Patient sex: F
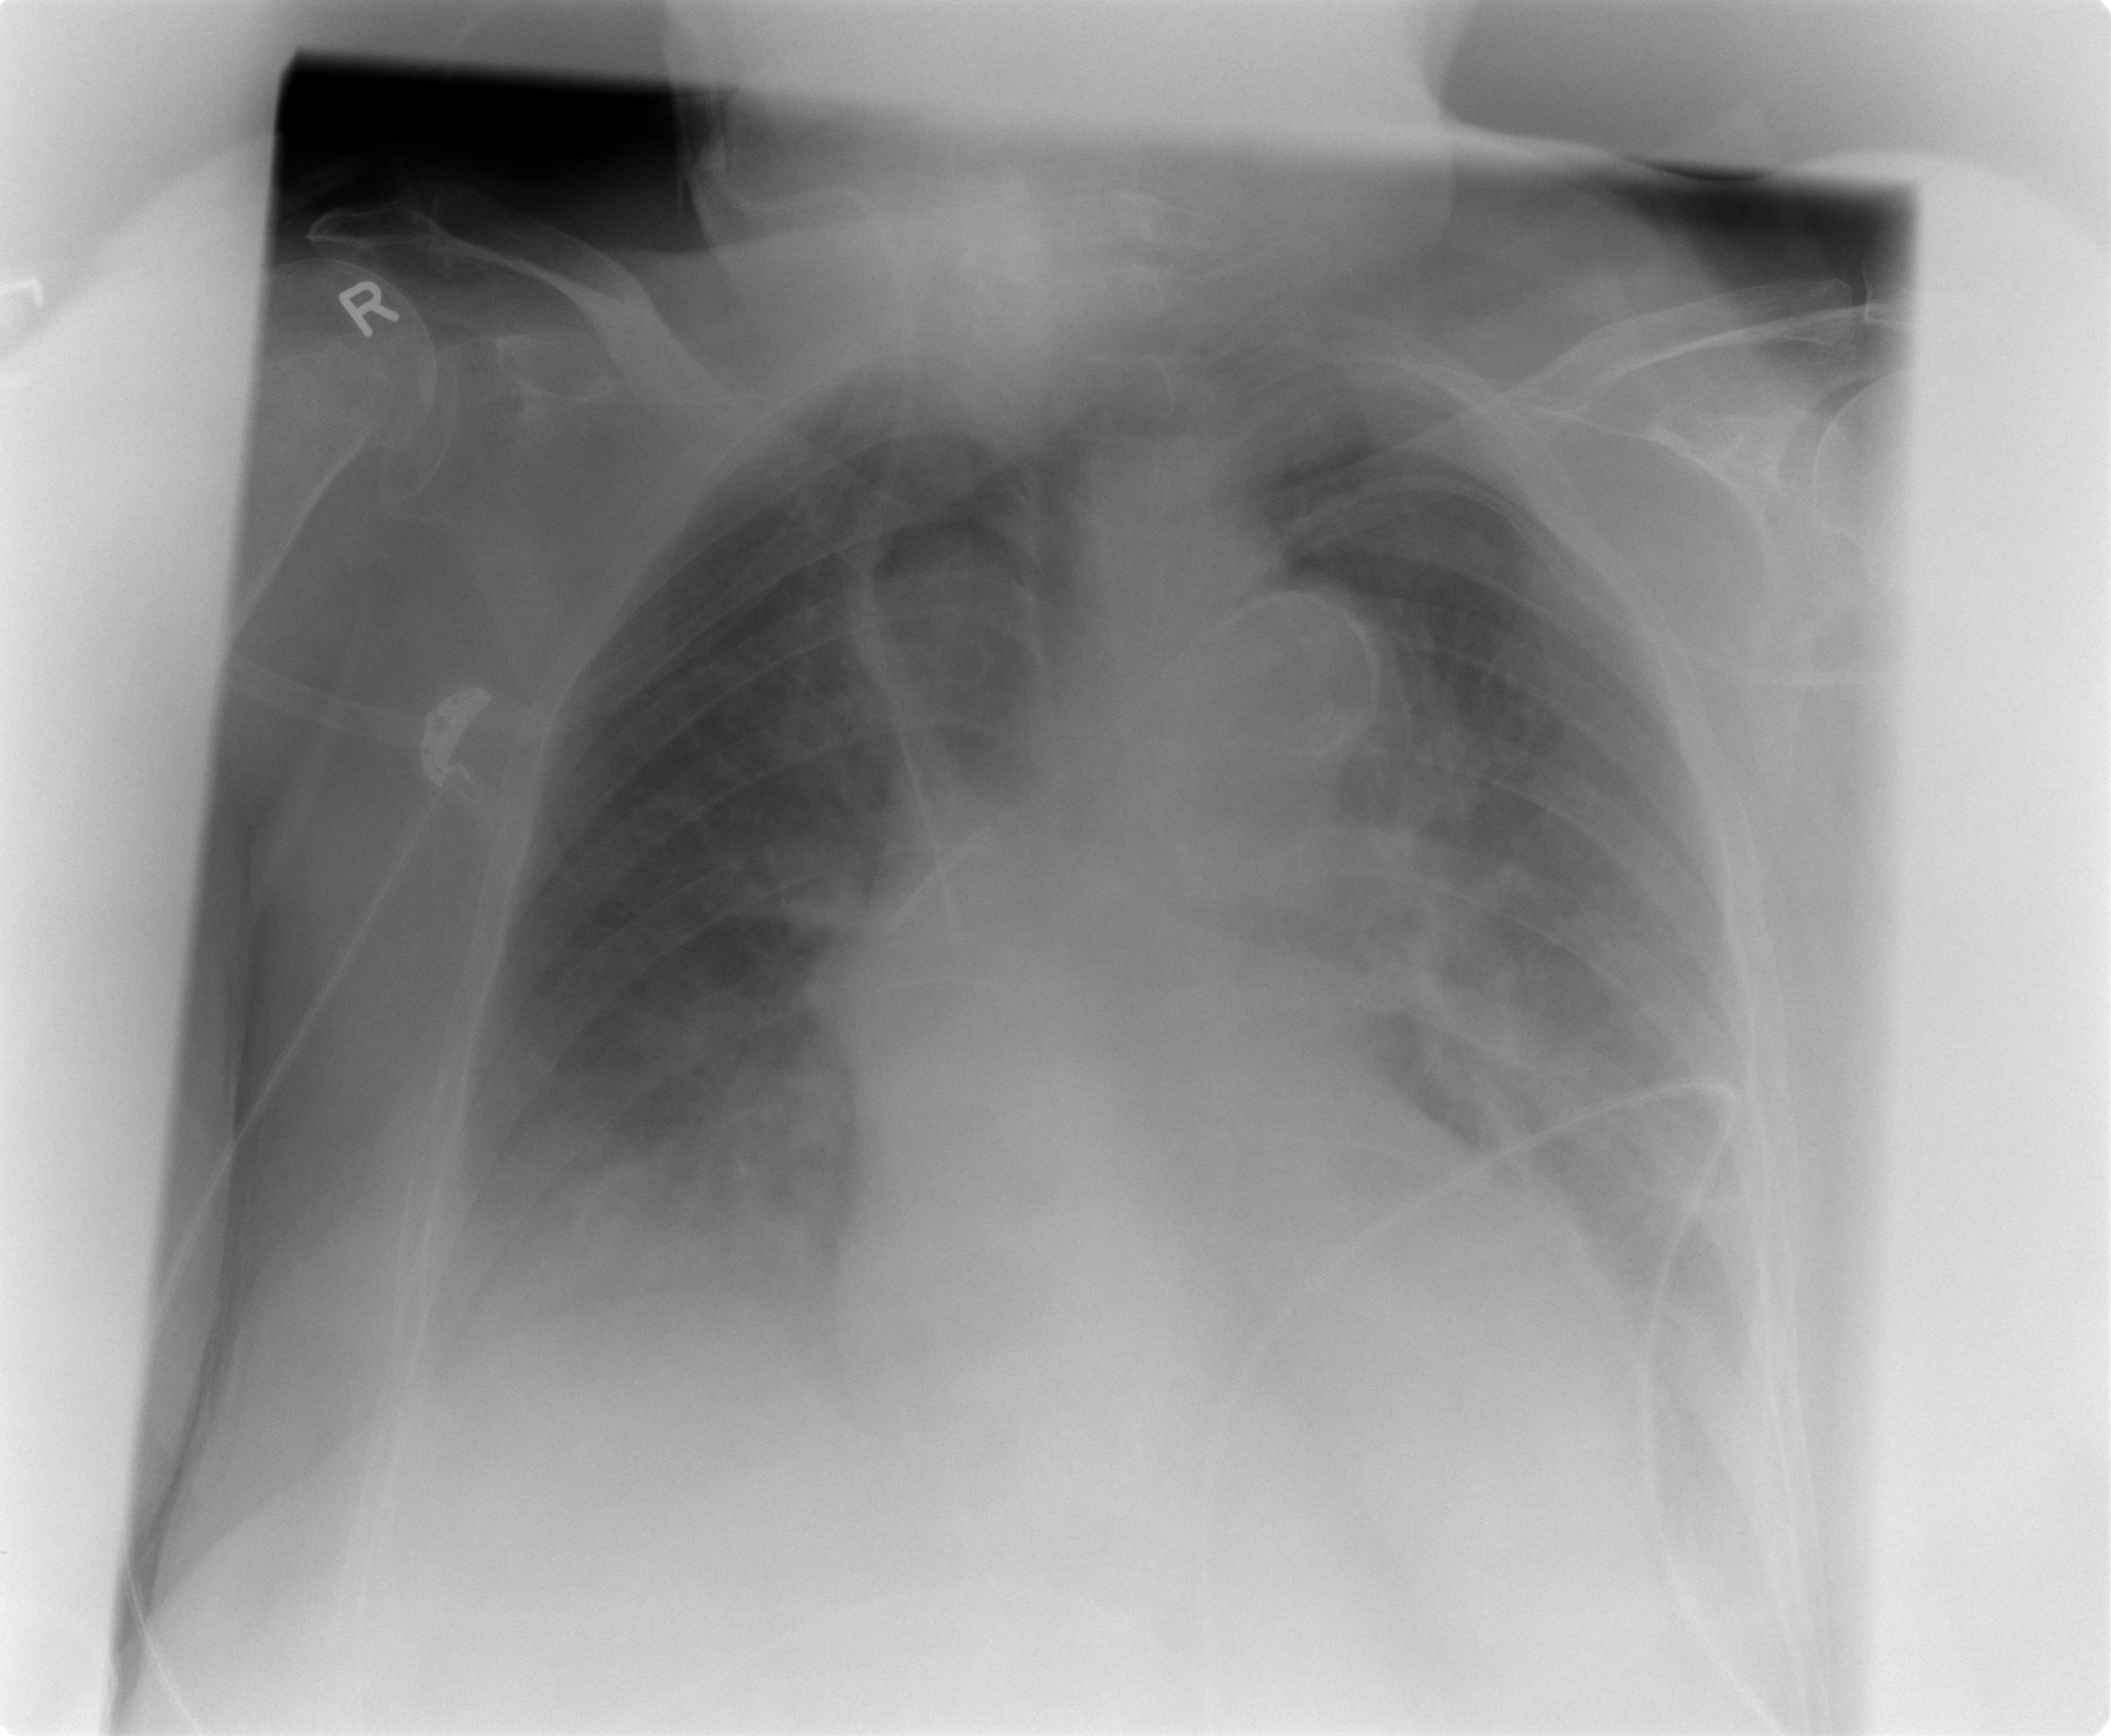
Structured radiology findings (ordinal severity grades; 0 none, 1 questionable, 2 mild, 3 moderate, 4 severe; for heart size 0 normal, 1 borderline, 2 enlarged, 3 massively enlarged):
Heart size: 2
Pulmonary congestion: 3
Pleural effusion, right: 2
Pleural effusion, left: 2
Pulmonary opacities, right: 0
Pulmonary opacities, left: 1
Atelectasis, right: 2
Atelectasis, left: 2